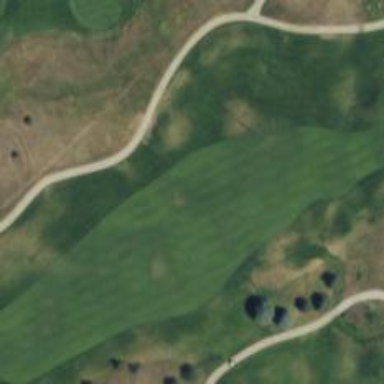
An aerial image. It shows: Golf hole.